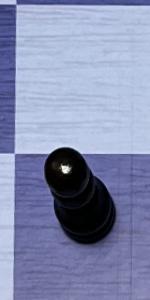
Label: Pawn_Black